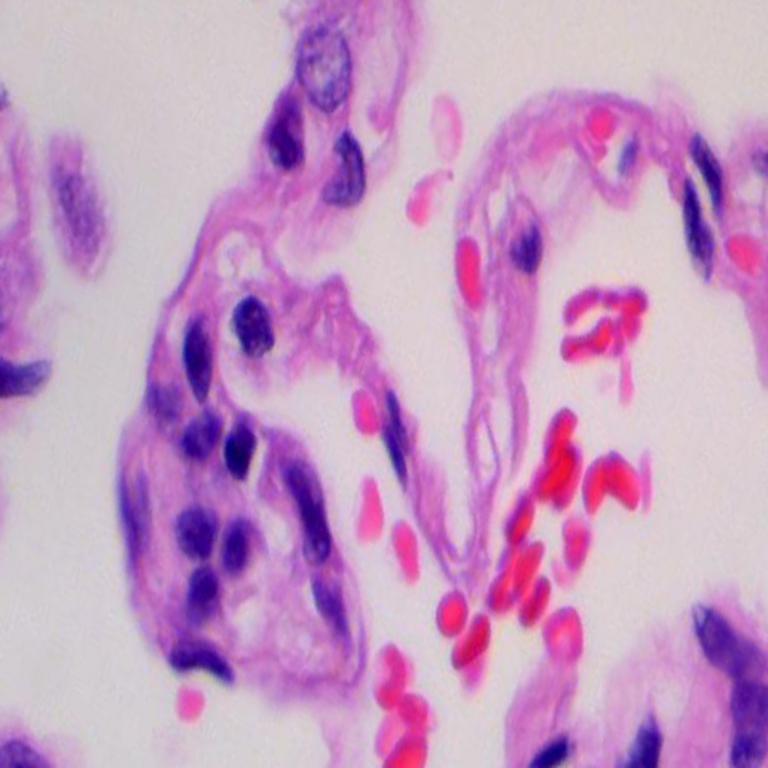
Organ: lung
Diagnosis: benign